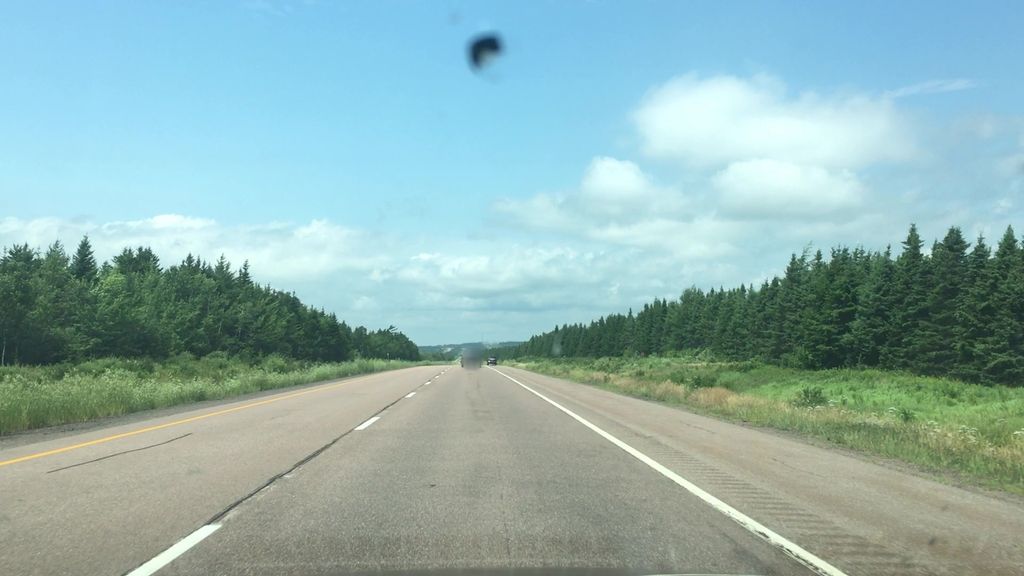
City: charlottetown